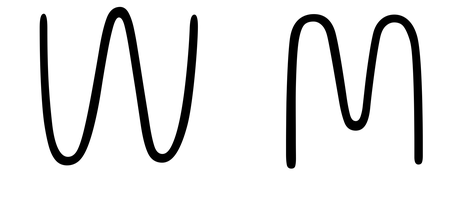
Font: Gluten_Thin